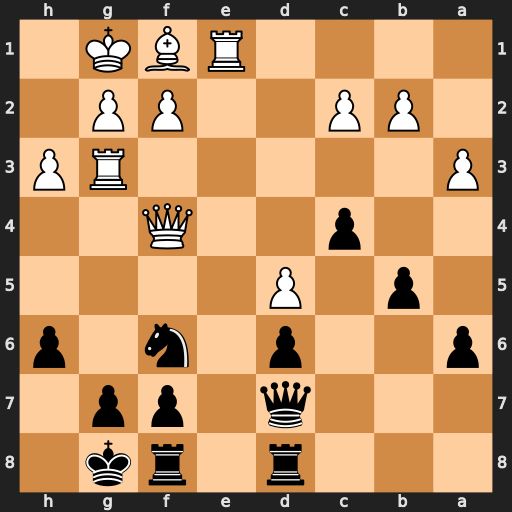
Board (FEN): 3r1rk1/3q1pp1/p2p1n1p/1p1P4/2p2Q2/P5RP/1PP2PP1/4RBK1
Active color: b
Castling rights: -
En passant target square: -
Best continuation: Nh5 Qg4 Nxg3